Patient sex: M
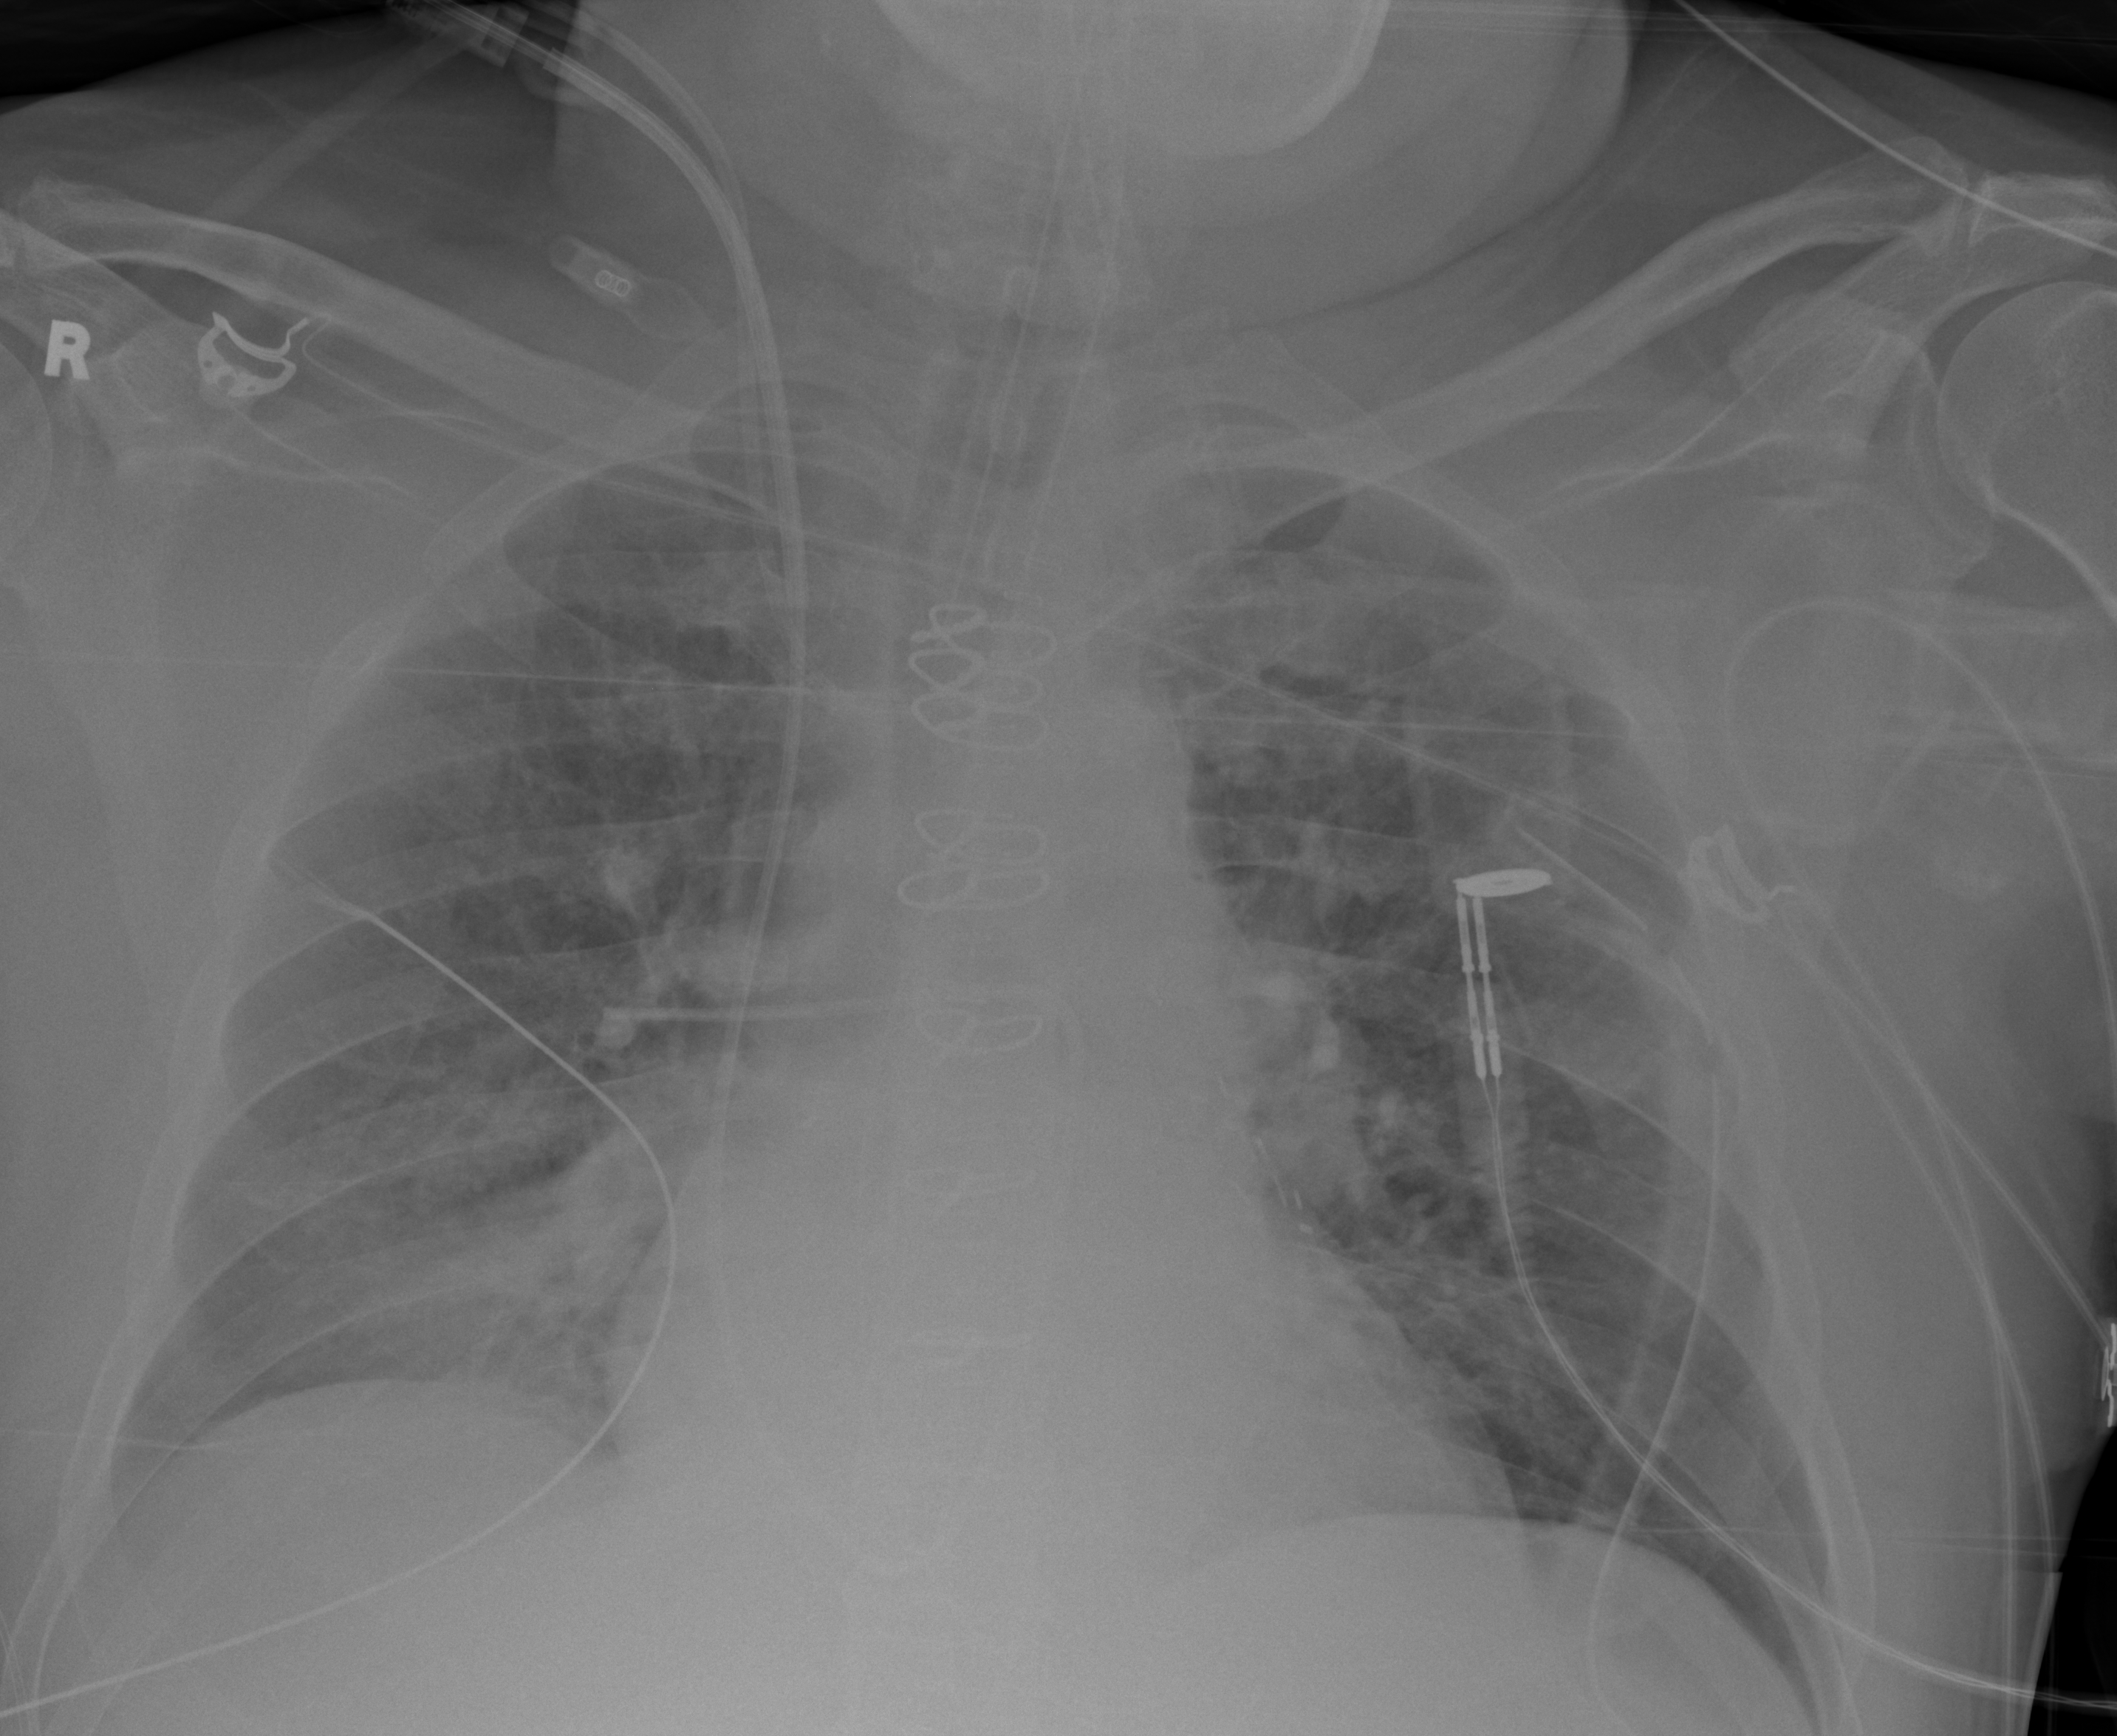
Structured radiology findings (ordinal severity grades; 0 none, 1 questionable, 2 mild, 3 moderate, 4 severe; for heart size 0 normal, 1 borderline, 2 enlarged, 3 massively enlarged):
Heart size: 1
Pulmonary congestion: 2
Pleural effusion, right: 0
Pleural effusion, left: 0
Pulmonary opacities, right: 2
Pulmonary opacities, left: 0
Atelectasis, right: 2
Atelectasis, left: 2